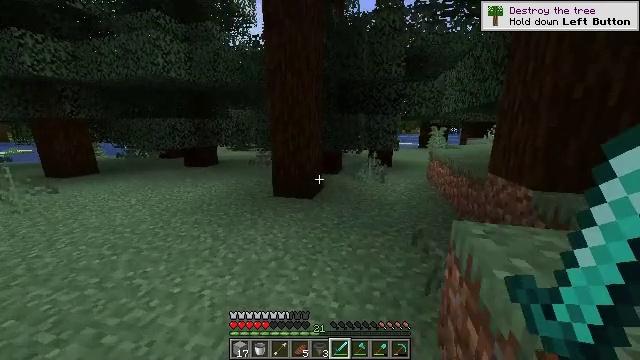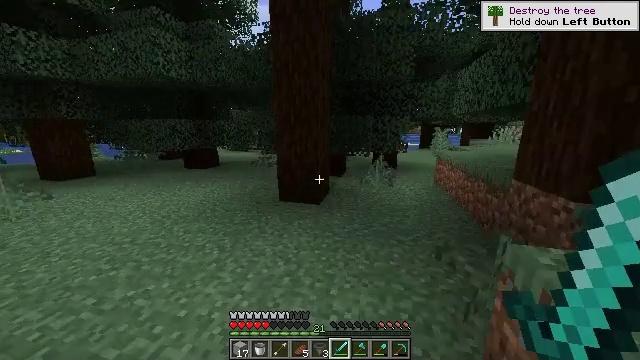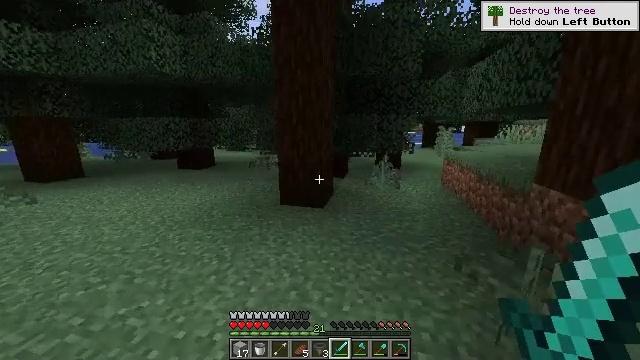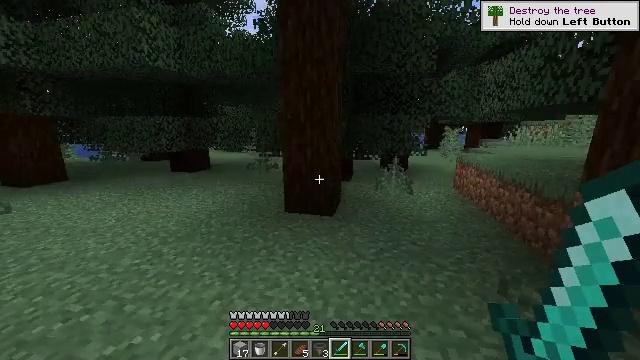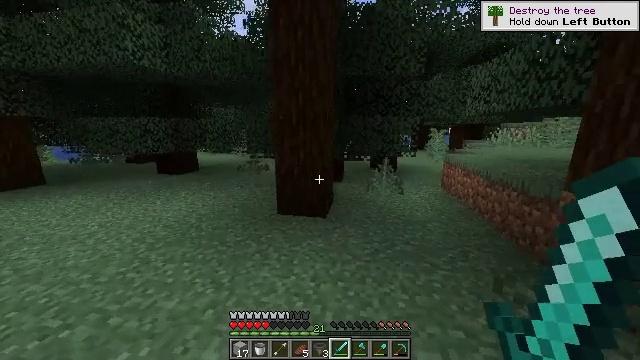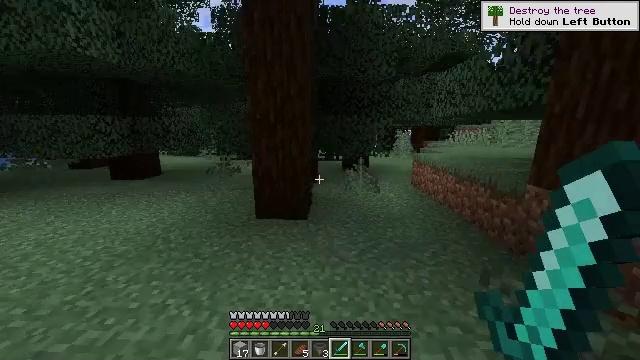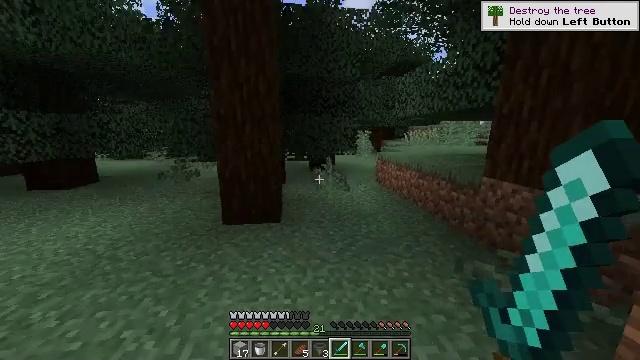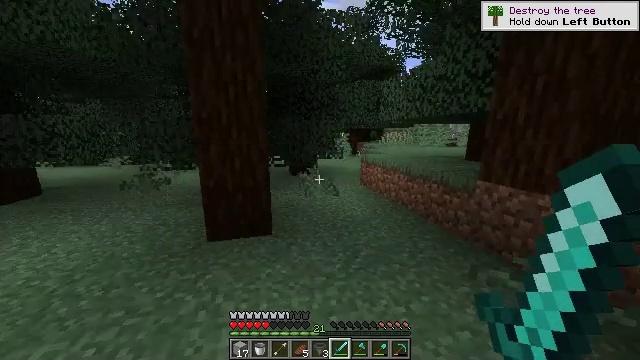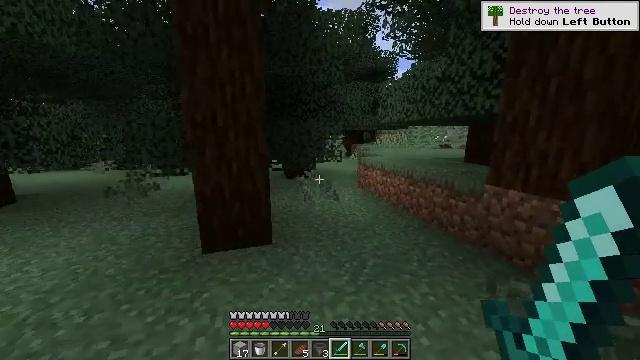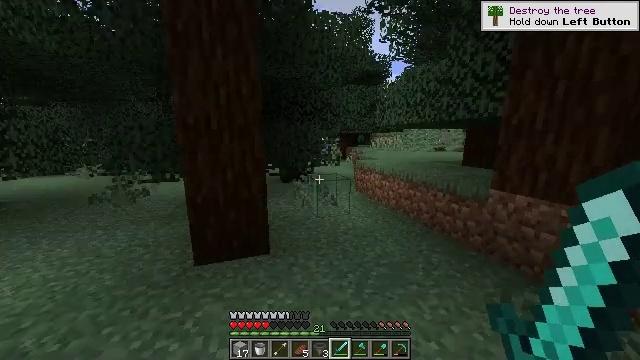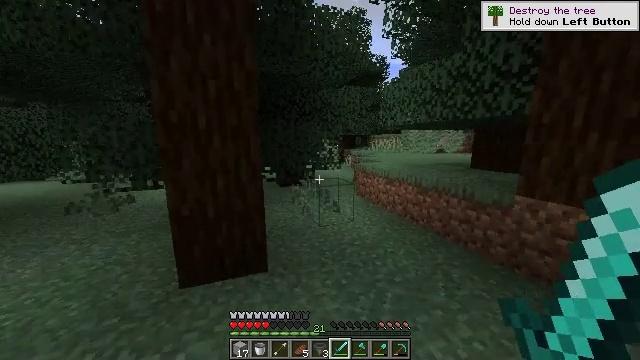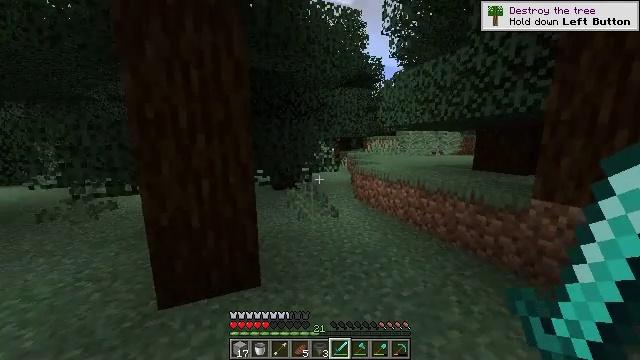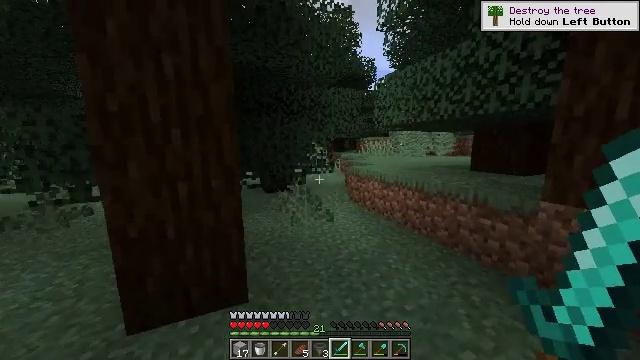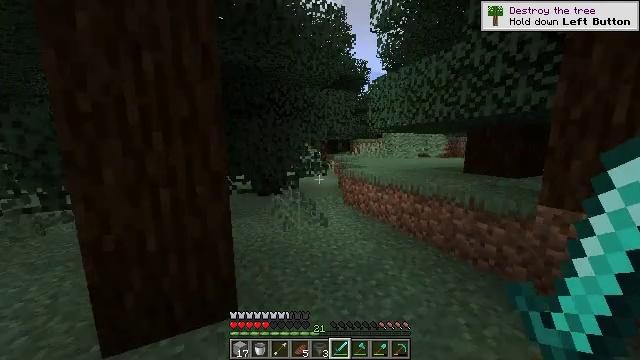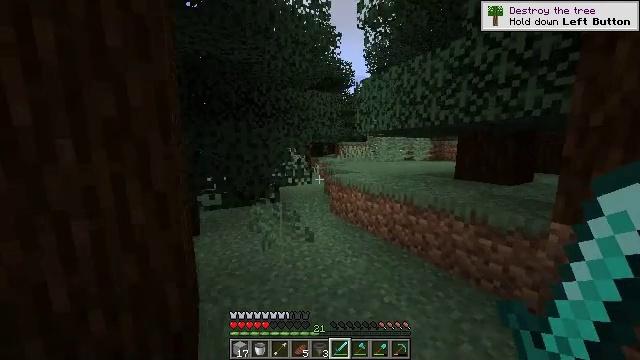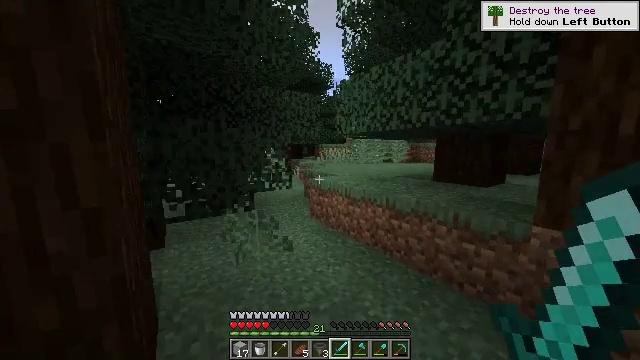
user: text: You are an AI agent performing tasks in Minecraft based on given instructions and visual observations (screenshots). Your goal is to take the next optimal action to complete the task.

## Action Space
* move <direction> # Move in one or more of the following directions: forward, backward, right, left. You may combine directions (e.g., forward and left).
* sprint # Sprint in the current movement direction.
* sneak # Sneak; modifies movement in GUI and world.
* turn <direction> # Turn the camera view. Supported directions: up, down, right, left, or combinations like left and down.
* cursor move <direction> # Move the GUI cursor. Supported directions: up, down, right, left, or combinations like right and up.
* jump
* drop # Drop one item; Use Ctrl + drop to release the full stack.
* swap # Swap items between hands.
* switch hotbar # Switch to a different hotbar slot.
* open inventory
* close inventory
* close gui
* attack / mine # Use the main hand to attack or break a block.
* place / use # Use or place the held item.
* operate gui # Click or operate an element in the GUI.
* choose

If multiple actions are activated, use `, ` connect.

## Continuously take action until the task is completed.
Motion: motion action
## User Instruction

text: Break the sweet berry bush to collect berries.
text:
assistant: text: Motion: move forward and move left
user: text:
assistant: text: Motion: move forward and move left, sprint
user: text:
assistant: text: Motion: move forward and move left, sprint, turn right
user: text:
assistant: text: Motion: move forward and move left, sprint, turn right
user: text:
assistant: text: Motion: move forward and move left, sprint, turn right
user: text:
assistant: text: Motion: move forward and move left, sprint, turn right
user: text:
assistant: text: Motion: move forward and move left, sprint, turn right
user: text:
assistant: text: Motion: move forward, turn right
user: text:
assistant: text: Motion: move forward, turn right
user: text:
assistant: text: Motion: move forward, turn right
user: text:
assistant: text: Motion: move forward, turn right
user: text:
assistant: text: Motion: move forward, turn right
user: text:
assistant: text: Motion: move forward, turn right
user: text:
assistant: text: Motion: move forward, turn right
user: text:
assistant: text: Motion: move forward, sprint, turn right
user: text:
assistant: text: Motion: move forward, sprint, turn right
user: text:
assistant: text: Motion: move forward, sprint, turn right
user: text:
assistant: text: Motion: move forward, sprint, turn right
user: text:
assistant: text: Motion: move forward, sprint
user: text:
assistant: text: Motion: move forward
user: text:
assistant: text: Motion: move forward
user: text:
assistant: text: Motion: move forward
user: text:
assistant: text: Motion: move forward
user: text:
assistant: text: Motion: move forward, turn left
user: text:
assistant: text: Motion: move forward, turn left
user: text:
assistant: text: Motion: move forward, turn left
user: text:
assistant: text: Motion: move forward, sprint, turn left
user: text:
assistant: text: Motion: move forward, sprint
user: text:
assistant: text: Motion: move forward, sprint
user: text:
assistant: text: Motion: move forward, sprint